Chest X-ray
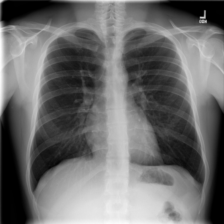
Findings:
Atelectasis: negative
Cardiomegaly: negative
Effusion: negative
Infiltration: negative
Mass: negative
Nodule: negative
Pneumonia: negative
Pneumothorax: negative
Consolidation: negative
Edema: negative
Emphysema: negative
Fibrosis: negative
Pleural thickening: negative
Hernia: negative